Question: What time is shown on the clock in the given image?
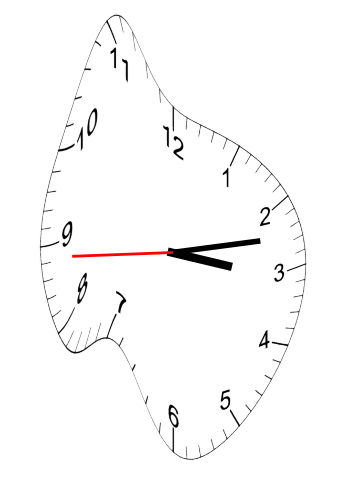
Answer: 03:12:44